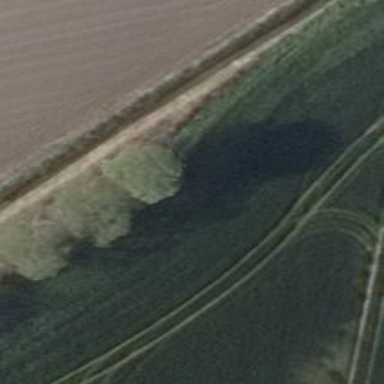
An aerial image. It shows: Row of trees in natural setting.